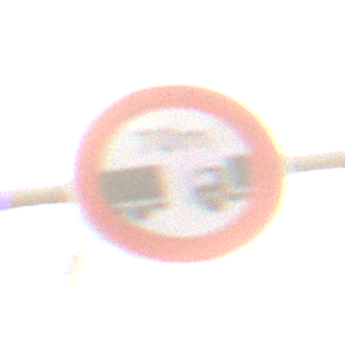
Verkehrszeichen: VerbotUnterschreitenMindestabstand
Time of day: SunriseSunset
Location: Outdoor (Nature)
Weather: PartlyCloudy
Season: NotSpecified
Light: Natural